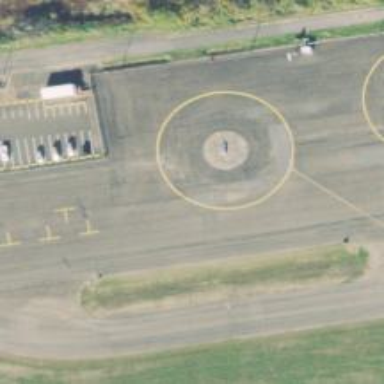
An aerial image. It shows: Airport facility for fuel storage.